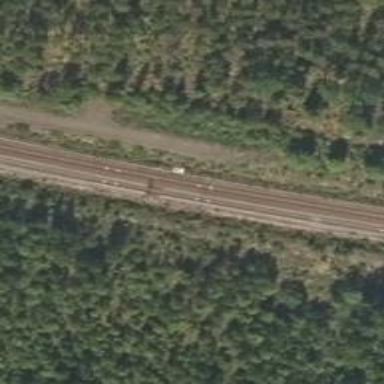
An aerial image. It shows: Railway track with continuous electrified contact lines.